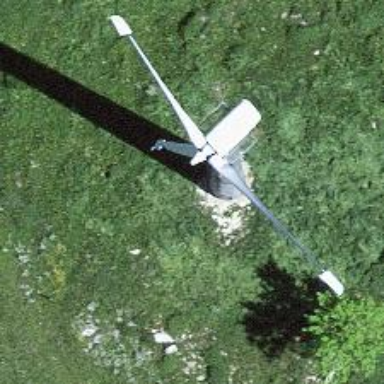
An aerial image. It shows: Wind generator is in the picture.